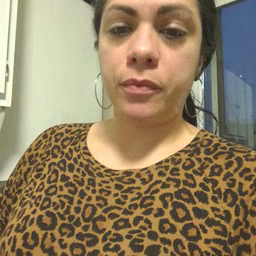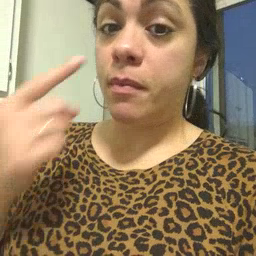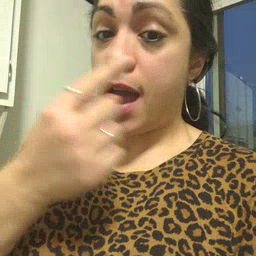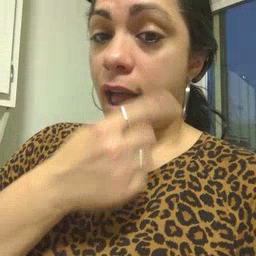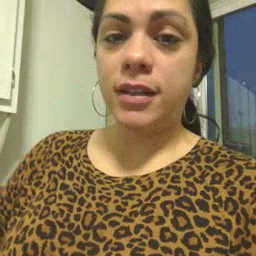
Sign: eye